Aerial crown-view tile of a tropical tree (Barro Colorado Island, Panama), acquired 20250512:
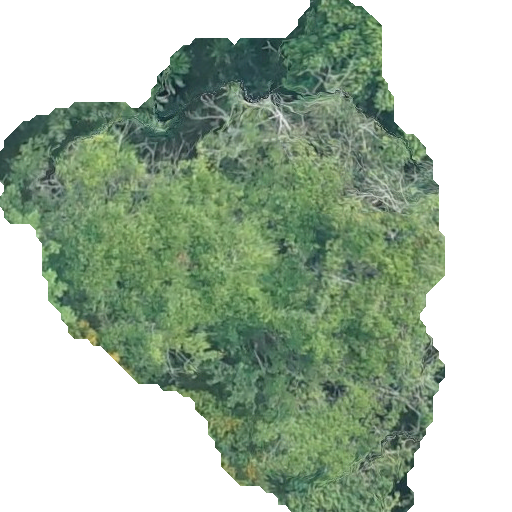
Species: Dipteryx oleifera
GBIF accepted scientific name: Dipteryx oleifera
Crown area: 221.459 m²